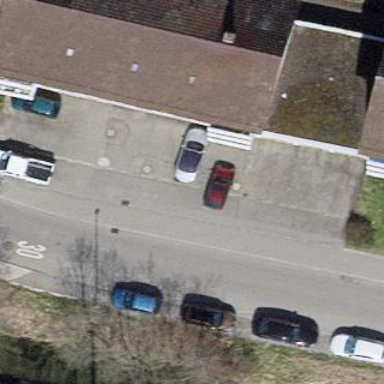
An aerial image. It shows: Building with tiled roof.